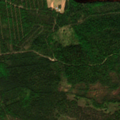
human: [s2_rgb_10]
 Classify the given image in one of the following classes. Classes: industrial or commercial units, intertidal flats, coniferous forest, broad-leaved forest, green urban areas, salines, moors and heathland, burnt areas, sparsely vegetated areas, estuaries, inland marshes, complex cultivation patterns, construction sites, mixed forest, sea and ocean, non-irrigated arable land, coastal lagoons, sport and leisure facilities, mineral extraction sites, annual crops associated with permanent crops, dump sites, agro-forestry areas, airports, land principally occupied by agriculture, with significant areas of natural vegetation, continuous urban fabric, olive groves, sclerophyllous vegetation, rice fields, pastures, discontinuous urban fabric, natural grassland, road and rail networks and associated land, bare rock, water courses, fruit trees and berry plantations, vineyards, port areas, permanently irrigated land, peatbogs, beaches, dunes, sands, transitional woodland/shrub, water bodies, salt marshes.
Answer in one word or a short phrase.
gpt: coniferous forest, mixed forest, water bodies